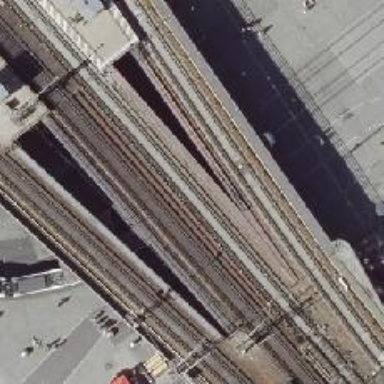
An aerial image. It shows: Bridge for electrified light rail. It has ballastless railway track.